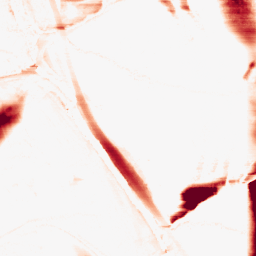
Category: morphological
Decomposition family: morphological_rect
Decomposition parameters: operation: opening
width: 50
height: 5
Upsampling method: sinc_hamming
Upsampling parameters: scale: 8
kernel_size: 16
Upsampling scale: 8